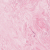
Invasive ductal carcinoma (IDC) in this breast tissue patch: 0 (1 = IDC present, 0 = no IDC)